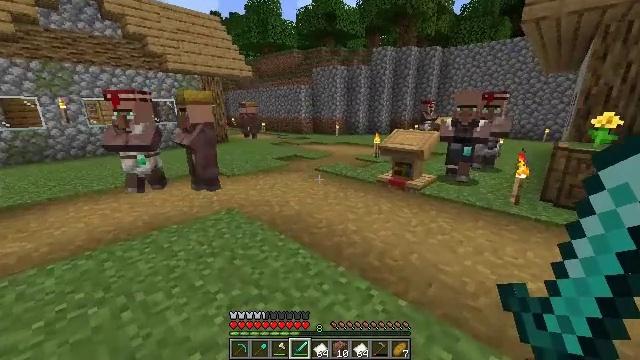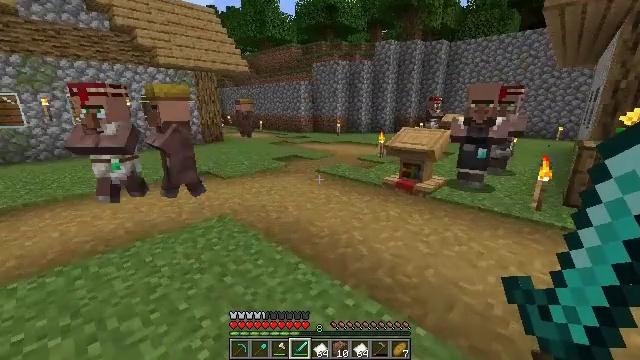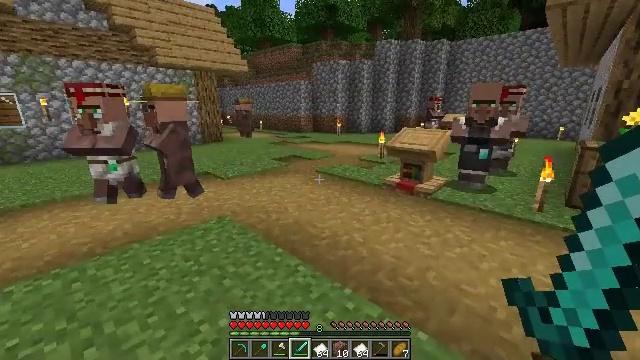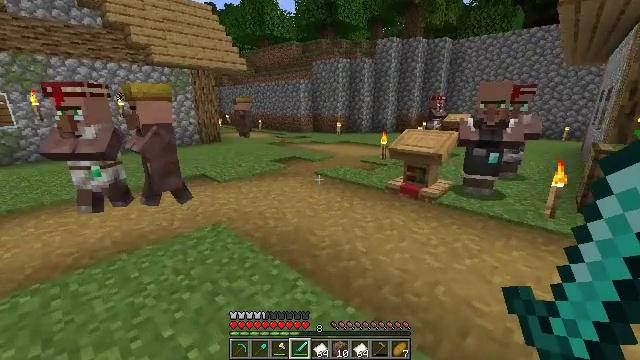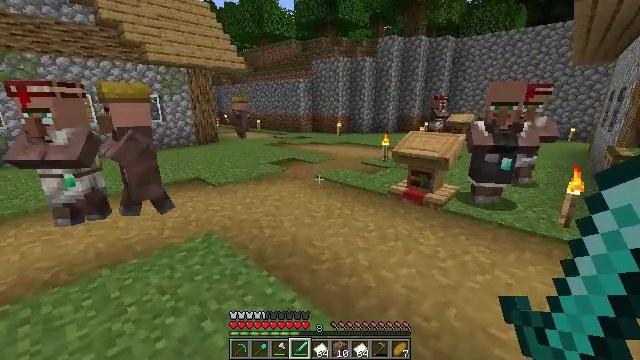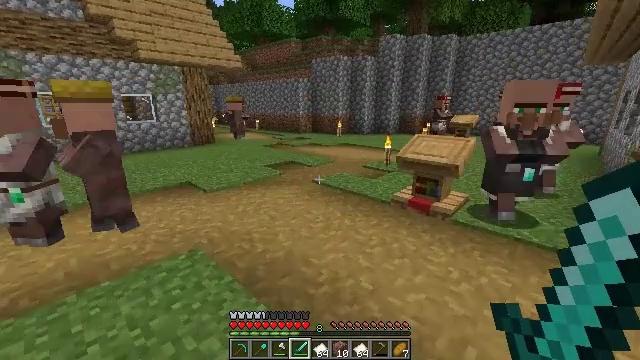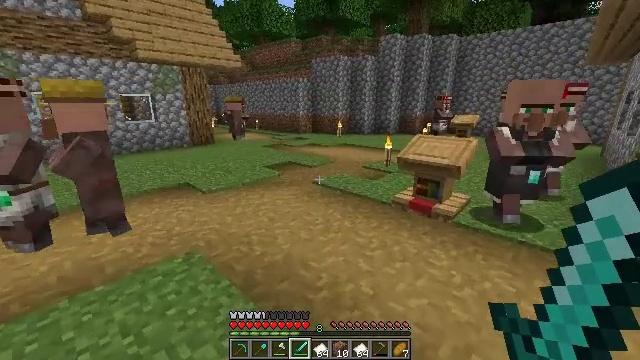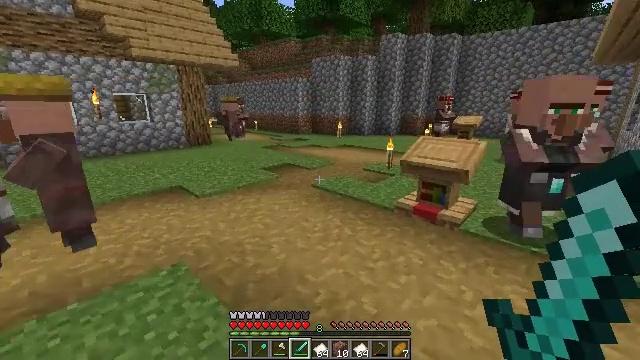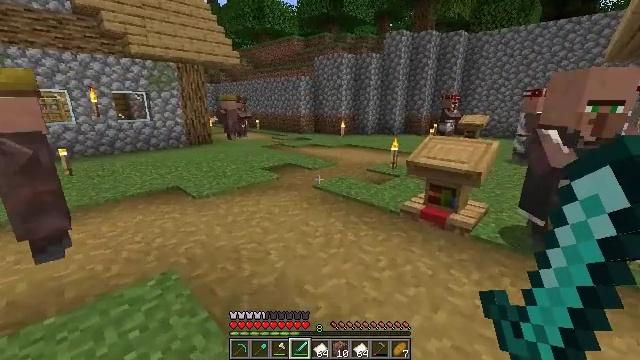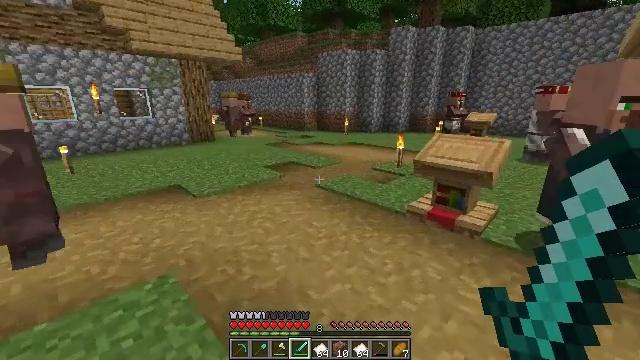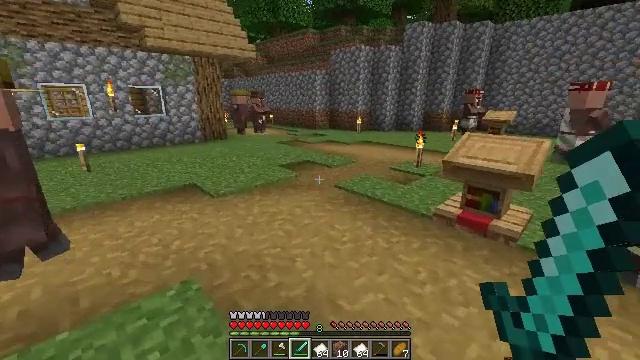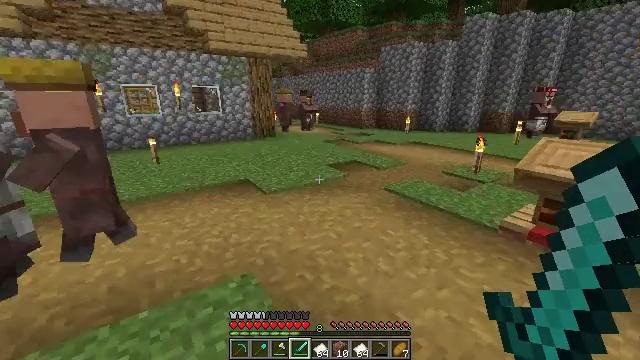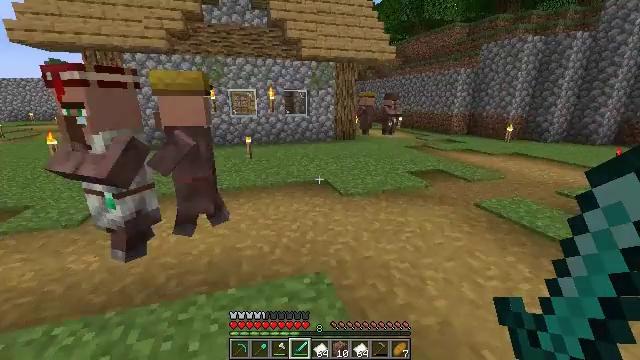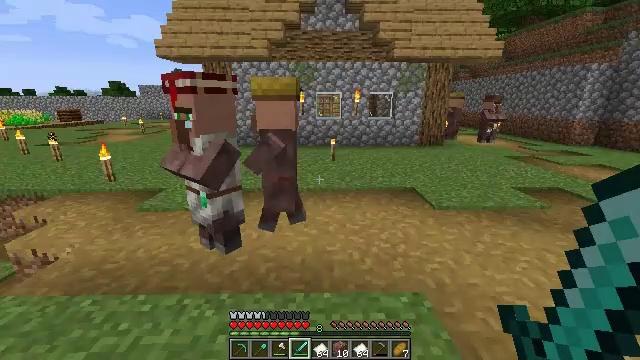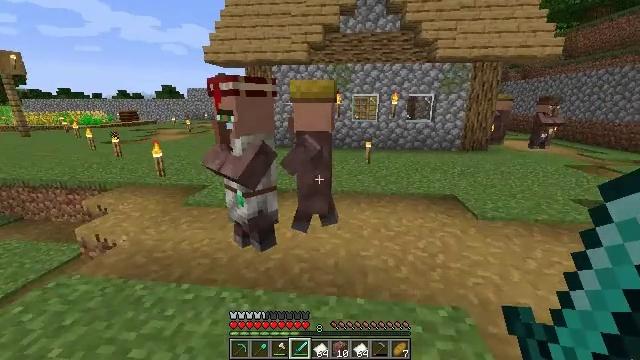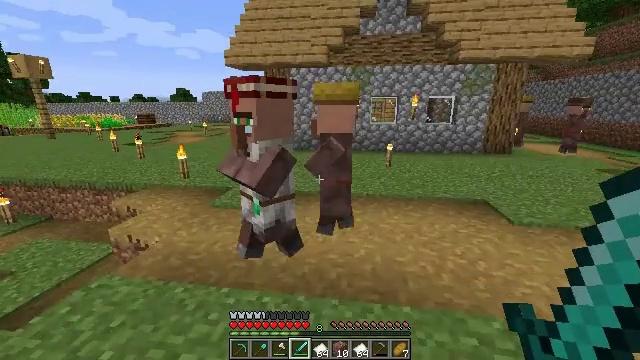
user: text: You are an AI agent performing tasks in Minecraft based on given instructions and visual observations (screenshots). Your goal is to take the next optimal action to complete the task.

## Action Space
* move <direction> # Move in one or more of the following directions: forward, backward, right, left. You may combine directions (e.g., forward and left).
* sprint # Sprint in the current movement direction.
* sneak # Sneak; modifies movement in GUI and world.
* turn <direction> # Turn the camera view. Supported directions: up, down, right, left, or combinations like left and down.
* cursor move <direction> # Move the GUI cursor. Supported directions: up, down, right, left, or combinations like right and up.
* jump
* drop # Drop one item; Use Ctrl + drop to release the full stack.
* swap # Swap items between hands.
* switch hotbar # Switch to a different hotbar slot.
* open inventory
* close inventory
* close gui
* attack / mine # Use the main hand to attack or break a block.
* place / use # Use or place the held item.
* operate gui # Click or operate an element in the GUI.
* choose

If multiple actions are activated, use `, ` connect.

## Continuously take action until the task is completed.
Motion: motion action
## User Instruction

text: Craft an emerald with the available materials.
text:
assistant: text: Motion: move forward
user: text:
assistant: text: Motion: move forward
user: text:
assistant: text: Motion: move forward
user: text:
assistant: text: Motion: move forward
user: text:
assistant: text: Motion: move forward
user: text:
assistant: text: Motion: move forward
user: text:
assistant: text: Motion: move forward
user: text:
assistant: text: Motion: move forward
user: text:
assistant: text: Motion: move left
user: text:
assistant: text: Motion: move left, turn left
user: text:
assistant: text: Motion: move left, turn left
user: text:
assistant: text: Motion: move left, turn left
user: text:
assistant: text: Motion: move left, turn left
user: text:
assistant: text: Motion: move left, turn left
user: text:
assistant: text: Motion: move left, turn left
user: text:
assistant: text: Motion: move left
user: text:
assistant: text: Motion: move forward and move left
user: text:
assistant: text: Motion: move forward and move left, turn up
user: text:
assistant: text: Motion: move forward and move left
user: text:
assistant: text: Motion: move forward and move left
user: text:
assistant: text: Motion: move forward and move left, turn left and up
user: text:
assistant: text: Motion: move forward, use / place
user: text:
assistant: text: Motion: use / place
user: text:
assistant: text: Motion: use / place
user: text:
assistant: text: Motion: turn left
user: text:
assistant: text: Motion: turn left and down
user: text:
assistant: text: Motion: cursor move left
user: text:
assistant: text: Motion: cursor move right
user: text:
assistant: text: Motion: no_op
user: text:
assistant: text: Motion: no_op